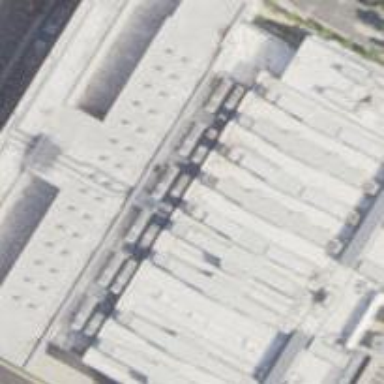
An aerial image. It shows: Data center building.